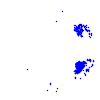
Particle: electron